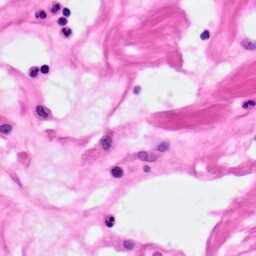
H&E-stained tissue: Pancreatic